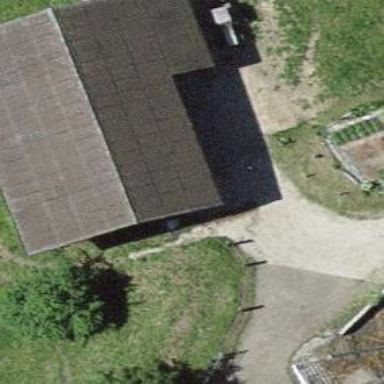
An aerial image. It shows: Shed.